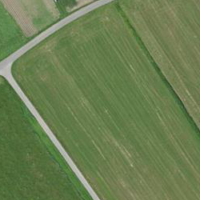
EUNIS habitat code: 25
Species observed at this site:
Fagopyrum esculentum